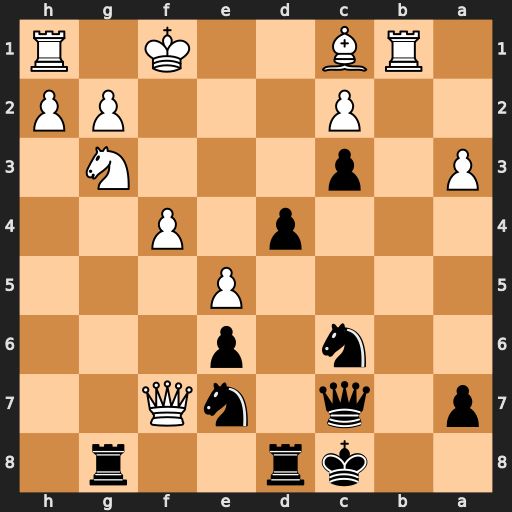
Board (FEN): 2kr2r1/p1q1nQ2/2n1p3/4P3/3p1P2/P1p3N1/2P3PP/1RB2K1R
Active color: b
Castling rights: -
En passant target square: -
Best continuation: Qd7 Qh7 Rg6